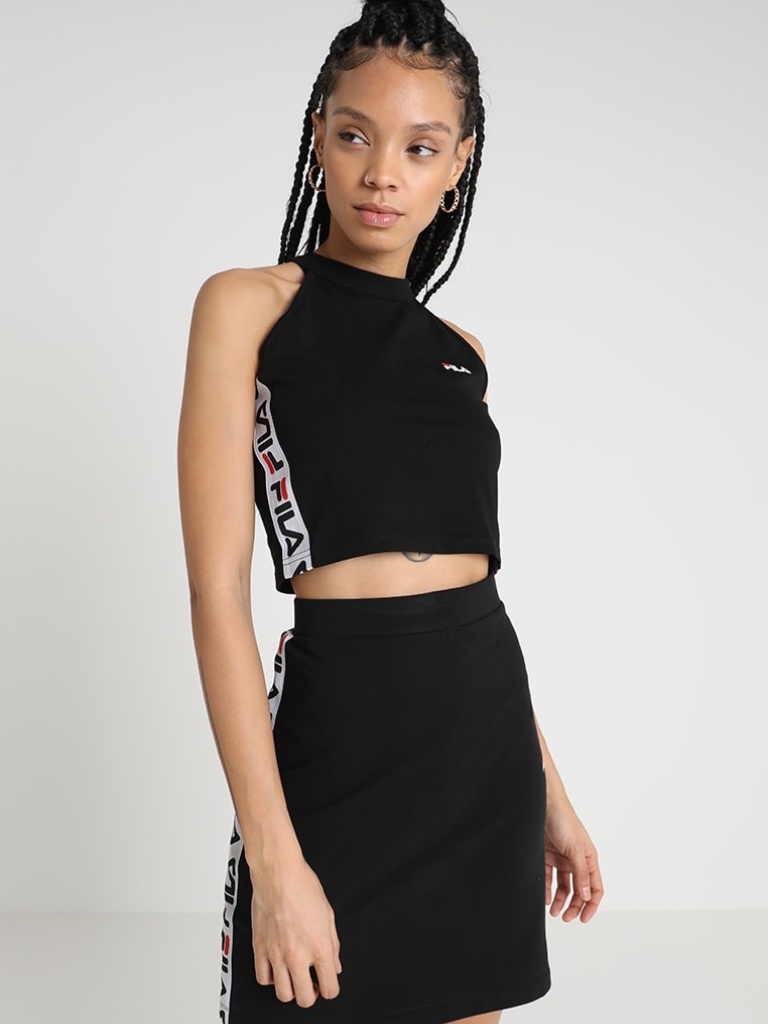
cotton tight sleeveless cropped length Untucked halter tank